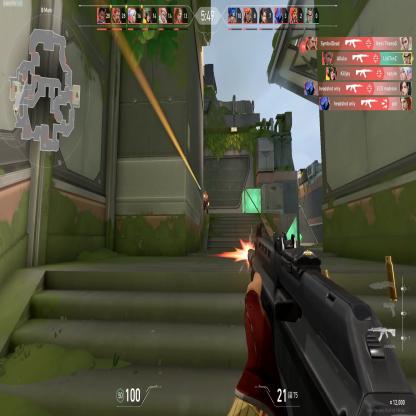
Label: enemy